Aerial crown-view tile of a tropical tree (Barro Colorado Island, Panama), acquired 20240918:
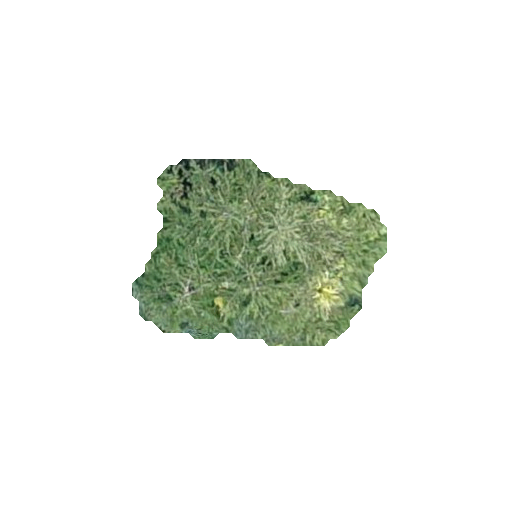
Species: Quararibea asterolepis
GBIF accepted scientific name: Quararibea asterolepis
Crown area: 54.893 m²